Question: This happens only when I do a selection in the page and move the mouse to the right. Can you help? please look the attached picture.
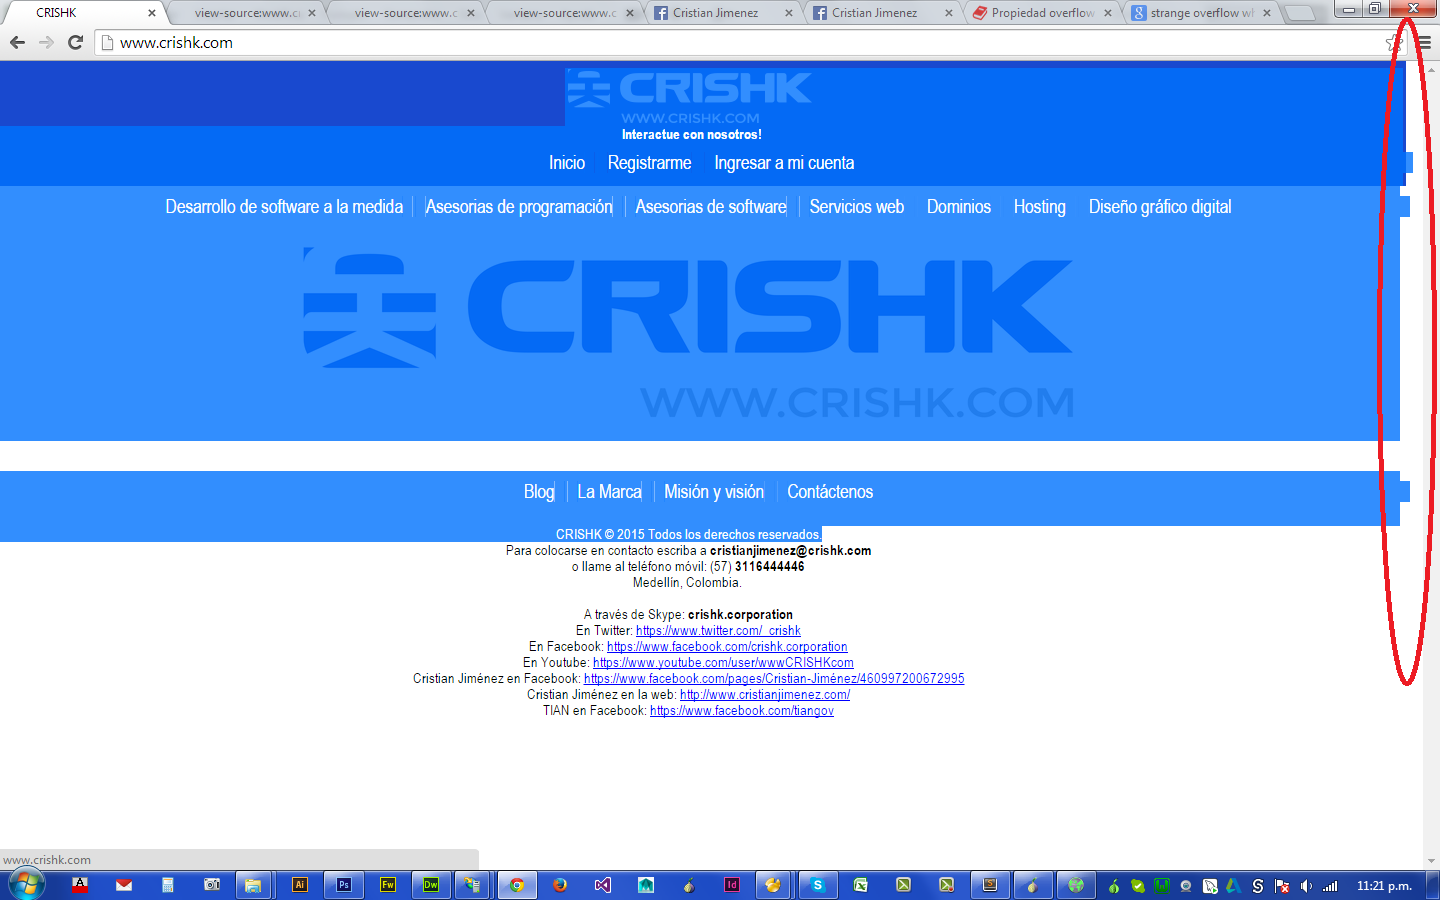
Answer: In order for us to help you, you should be posting code snippets instead of a link to your website. It's against the rules as @Harry stated to do anything otherwise.
That said, I think the issue is coming from the fact that you're using elastics widths with your site. Keep in mind that when you do this, you need to watch your padding as in some browsers, they expand the widths beyond the max screen size.
I think the issue for you is coming about as you have:
'article.header { background-color: #1949CF; padding: 3px; padding-top: 7px; }'
coupled with
'.module { width: 100%; float: left; display: block; clear: both; }'
both being called near the beginning of your code:
'<article class="module header">'
Thus, the 'padding: 3px;' is extending the 'width: 100%;' set by '.module' to essentially overflow your container.
To see this, use the Chrome -> Inspect Element tool by right clicking on your website. By hovering over your '<article class="module header">' section, you will see that the width being shown is beyond the max width of your browser window.
This may not be the only spot in your code that needs fixed, but this should get to on the right track of how to debug your issue.